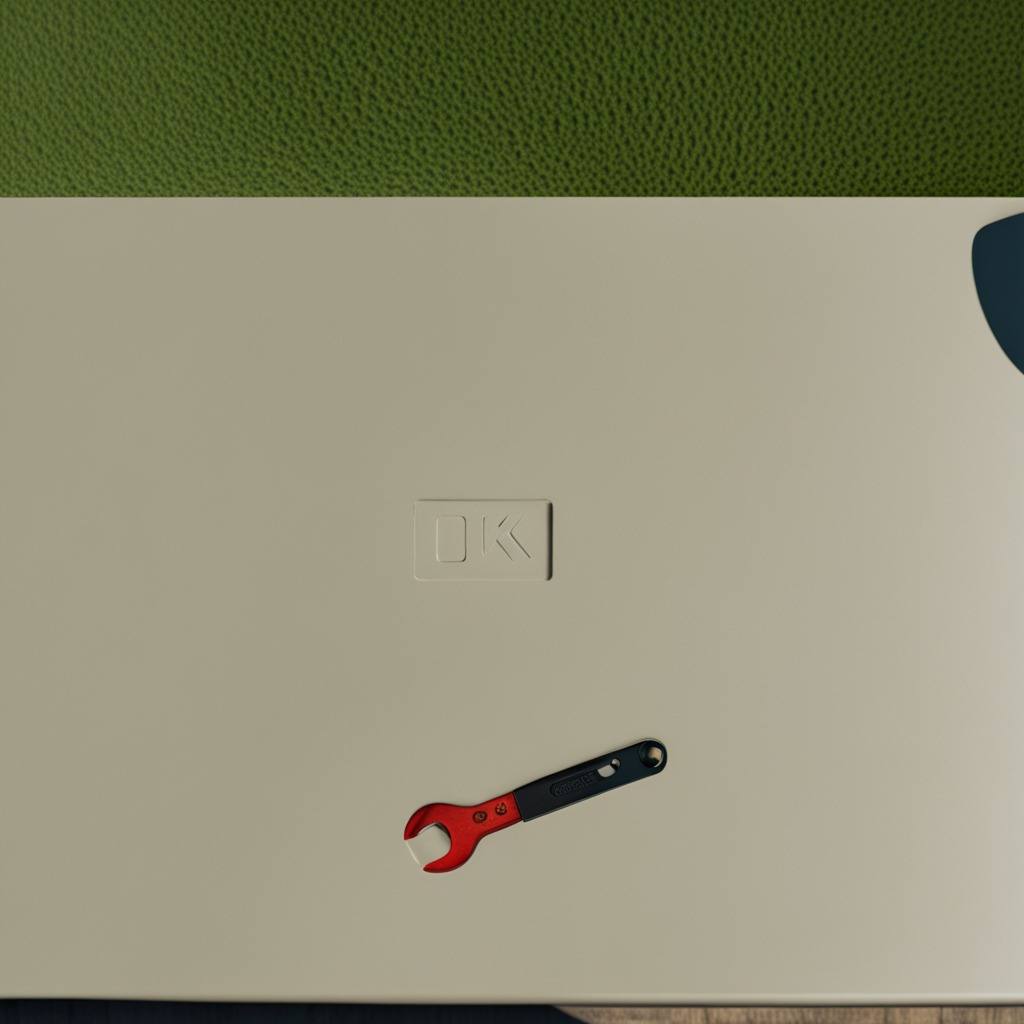
An wrench lying on a clean utility table in a temporary outdoor tool station afternoon light present textured surface